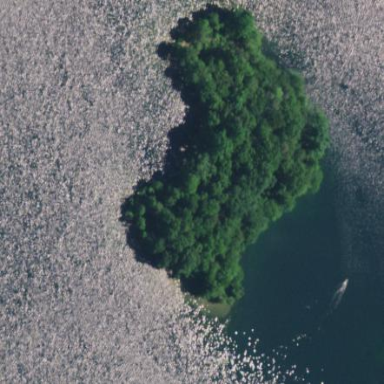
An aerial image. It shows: Islet surrounded by woodland.